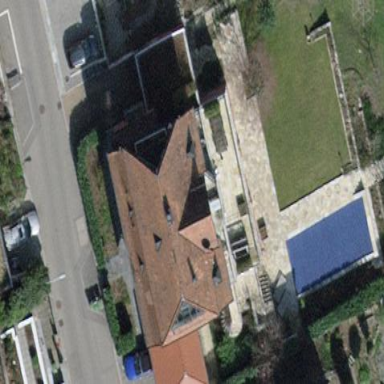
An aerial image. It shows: Detached building.